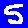
Digit: 5